Question: I want to add simple char counter functionality on some of the description and meta field on magento product administration backend. Just like on this below screenshot.

I did that by adding simple prototype script into one of the JS file which get loaded on magento admin HTML. I choose browser.js ('/js/mage/adminhtml/browser.js') for that because that is the last script which get loaded on the backend area of my magento installation. This is my prototype script chunk of code:
'''
/* ADMIN CHAR COUNTER SCRIPT */
Event.observe(window, 'load', function() {
Element.insert( $('meta_title').up().next().down('span'), {
'after': "<div id='meta_title_counter'>Char count: <span id='meta_title_counter_num'>"+(69-$('meta_title').getValue().length)+"</span></div>"
});
Element.insert( $('meta_description').up().next().down('span'), {
'after': "<div id='meta_description_counter'>Char count: <span id='meta_description_counter_num'>"+(156-$('meta_description').getValue().length)+"</span></div>"
});
Element.insert( $('short_description').up().next().down('span'), {
'after': "<div id='short_description_counter'>Char count: <span id='short_description_counter_num'>"+$('short_description').getValue().length+"</span></div>"
});
Element.insert( $('description').up().next().down('span'), {
'after': "<div id='description_counter'>Char count: <span id='description_counter_num'>"+$('description').getValue().length+"</span></div>"
});
Event.observe('meta_title', 'keyup', function(event) {
$counter = 69-$('meta_title').getValue().length;
$("meta_title_counter_num").update($counter);
if($counter < 0){ $("meta_title_counter").setStyle({ color: 'red' }); }
else{ $("meta_title_counter").setStyle({ color: '#6F8992' }); }
});
Event.observe('meta_description', 'keyup', function(event) {
$counter = 156-this.getValue().length;
$("meta_description_counter_num").update($counter);
if($counter < 0){ $("meta_description_counter").setStyle({ color: 'red' }); }
else{ $("meta_description_counter").setStyle({ color: '#6F8992' }); }
});
Event.observe('short_description', 'keyup', function(event) { $("short_description_counter_num").update(this.getValue().length); });
Event.observe('description', 'keyup', function(event) { $("description_counter_num").update(this.getValue().length); });
});
/* END OF CHAR COUNTER MODULE */
'''
I do realize that what I've done is such a quick and dirty trick. I practically edit the core file. That means that this script will removed after an upgrade of magento. My boss ask me to put this functionality into a module. But I don't have any experience on creating magento module. I've tried to find some basic tutorial on how to create simple magento module. But none of those tutorial gives me a way to inject new script. This one may be the closest guide:
<URL>
but I still don't have any idea at all where to start to begin this simple module creation. I'm sorry if this question feels too newbie, but I really need help here and unlike the usual, this time Google can't help me out (or at least I can't find a good keyword to start googling). So here I am hoping that somebody out there would be glad to help me :)
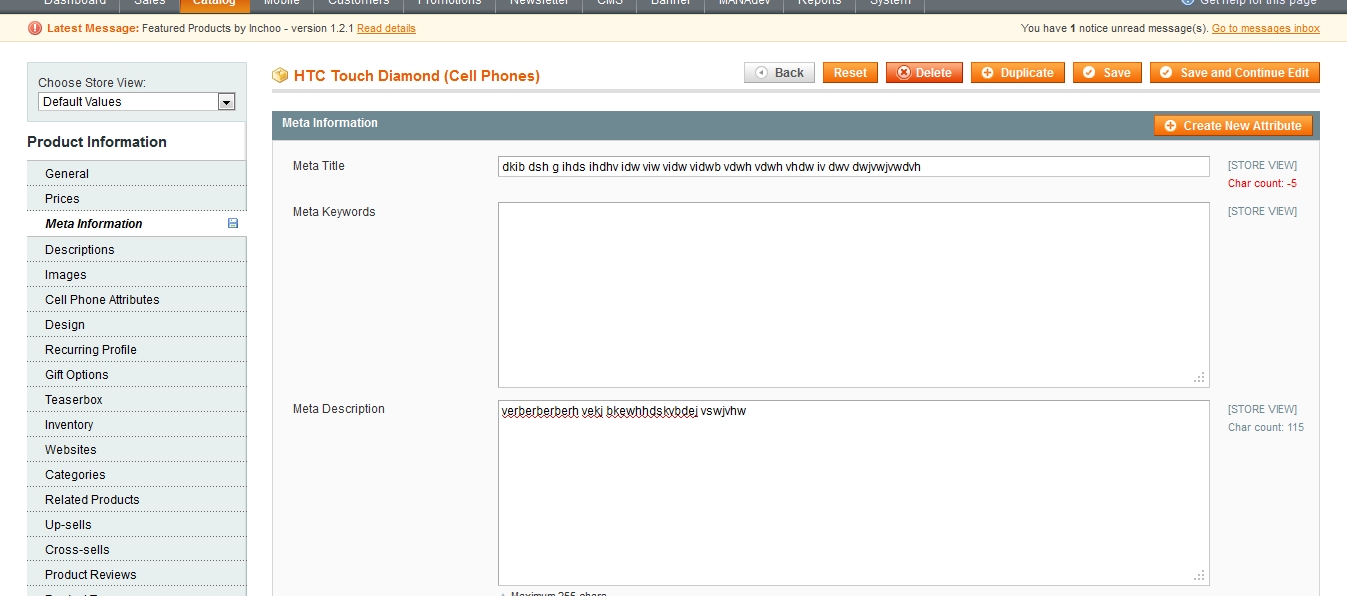
Answer: Try in your module file with admin layout updates add
'''
<adminhtml_catalog_product_edit>
<reference name="head">
<action method="addJs"><script>your_js_file.js</script></action>
</reference>
</adminhtml_catalog_product_edit>
'''
or even
'''
<default>
<reference name="head">
<action method="addJs"><script>your_js_file.js</script></action>
</reference>
</default>
'''
to add load your js file on all admin pages.